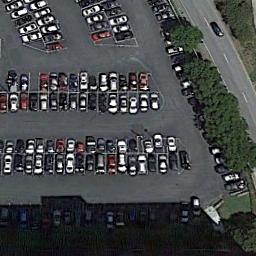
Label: parking_lot